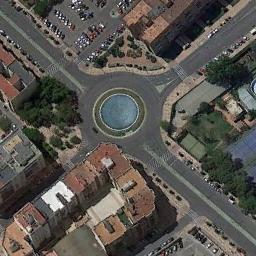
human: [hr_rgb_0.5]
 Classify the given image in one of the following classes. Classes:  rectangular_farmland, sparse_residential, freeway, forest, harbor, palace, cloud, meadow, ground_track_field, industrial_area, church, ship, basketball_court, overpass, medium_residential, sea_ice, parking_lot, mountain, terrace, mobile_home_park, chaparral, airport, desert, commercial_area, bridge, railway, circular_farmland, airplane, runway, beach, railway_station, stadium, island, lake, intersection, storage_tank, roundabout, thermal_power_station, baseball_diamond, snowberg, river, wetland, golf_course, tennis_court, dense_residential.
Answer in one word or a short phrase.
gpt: roundabout